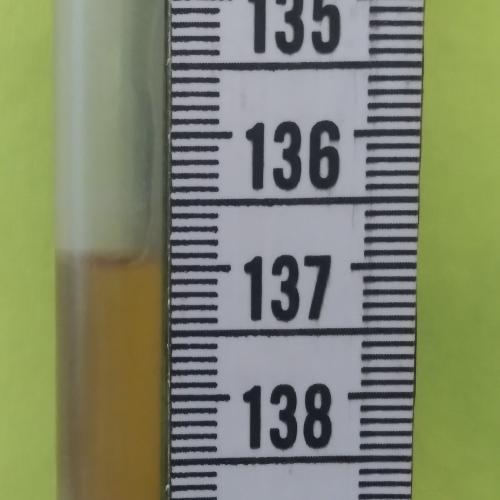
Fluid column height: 136.9 cm